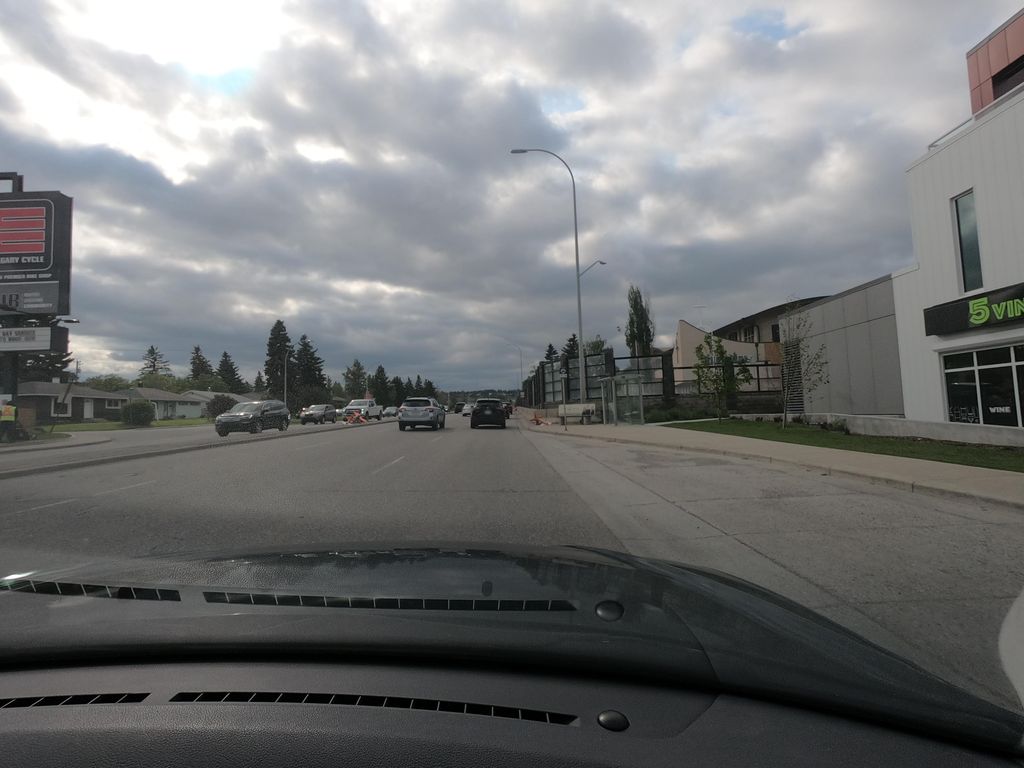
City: calgary